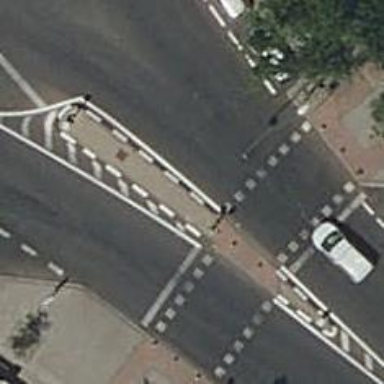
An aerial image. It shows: Bollard.